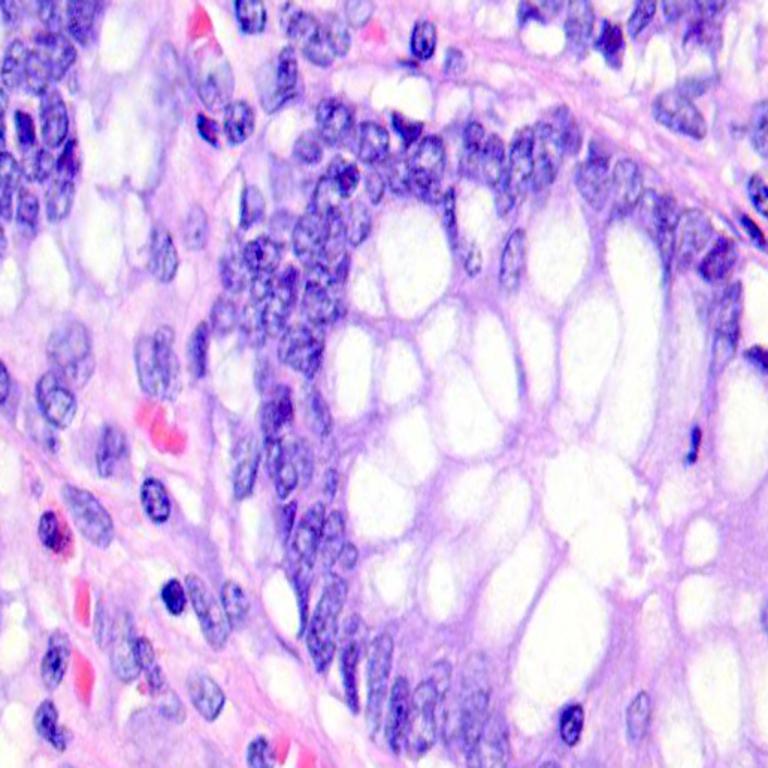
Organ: colon
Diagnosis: benign